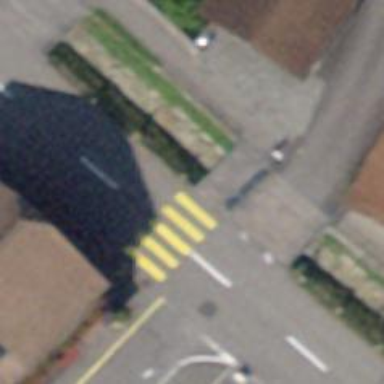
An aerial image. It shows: Marked crossing with zebra stripes on the road.